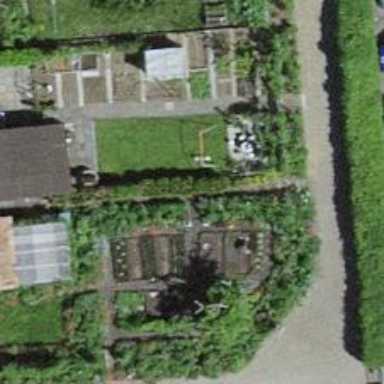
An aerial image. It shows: Hedge acting as barrier.